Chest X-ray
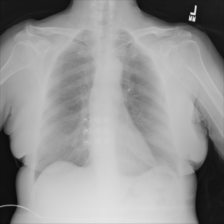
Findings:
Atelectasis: negative
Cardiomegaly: negative
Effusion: negative
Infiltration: negative
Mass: negative
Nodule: negative
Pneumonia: negative
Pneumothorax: negative
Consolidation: negative
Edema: negative
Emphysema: negative
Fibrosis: negative
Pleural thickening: negative
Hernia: negative